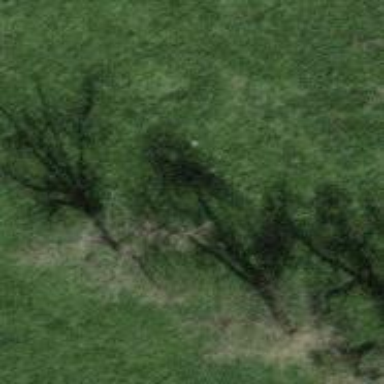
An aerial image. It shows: Beautiful tree in nature.